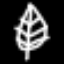
Label: leaf